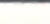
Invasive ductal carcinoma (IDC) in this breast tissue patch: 0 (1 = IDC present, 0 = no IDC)